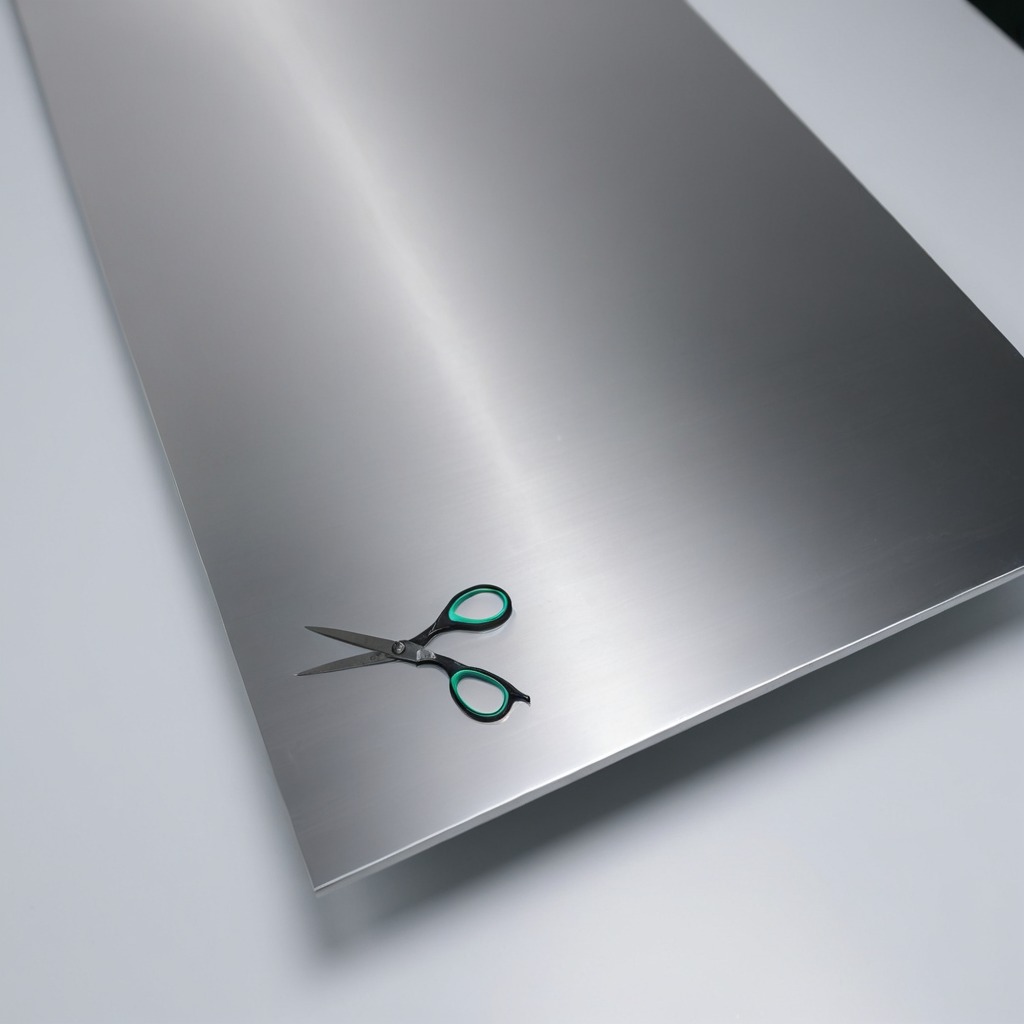
A scissor lies on the stainless steel table.